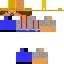
A male human skin with medium skin, wearing blonde long hair dressed in a blue hoodie and blue pants, featuring a closed mouth.